Question: I write an application, I want to get a phone number, but 'getline1number()' not working on any devices.
So, I want to create a pop-up to enter a phone number and submit to save and don't show in next time open app.
Like this:
>
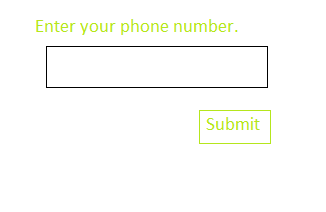
Answer: You can always use 'SharedPreferences' to do such things:
'''
SharedPreferences sp = getSharedPreferences("FirstTimeFile", Context.MODE_PRIVATE);
/**
* when the app is opened for the first time, no such variable
* (appIsOpenedForTheFirstTime) exists. So, it becomes true.
*/
boolean appIsOpenedForTheFirstTime = sp.getBoolean("IsAppOpenedForFirstTime",true);
//since it is true, it will be set to false after the execution of following block:
if(appIsOpenedForTheFirstTime) {
SharedPreferences.Editor editor = sharedPreferences.edit();
editor.putBoolean("IsAppOpenedForFirstTime", false);
editor.commit();
//PUT THE CODE FOR YOUR POPUP HERE
}
'''
As the 'SharedPreferences' values remain in the application data even after you close the app, so the next time you open the app, the value of 'appIsOpenedForTheFirstTime' will be false and hence your pop-up code won't be executed.
Ah, as a side-note, if you clear the app data, everything gets cleared - including the SharedPreferences. Read <URL> for in-depth understanding.